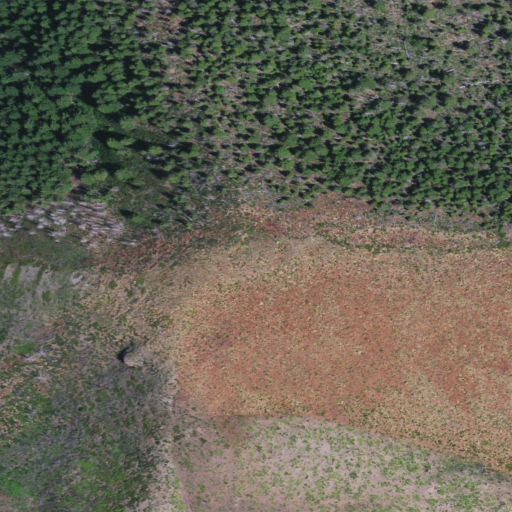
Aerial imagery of mountain in Oregon named Green Craggie containing shrub, grassland, and evergreen forest